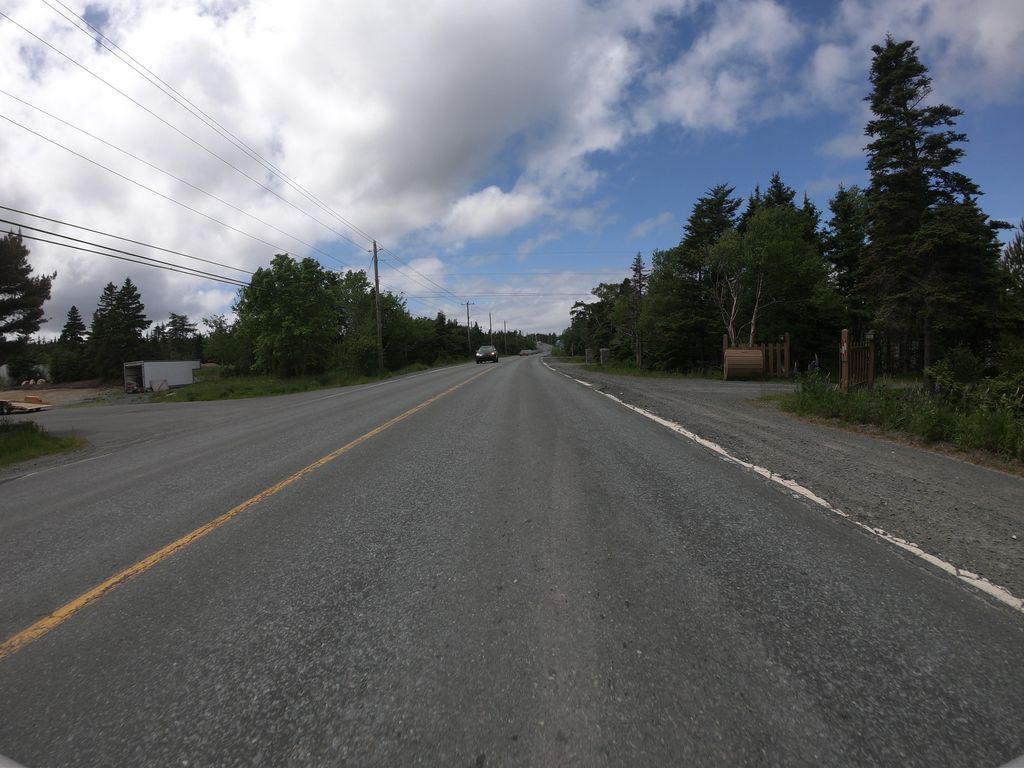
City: st_johns